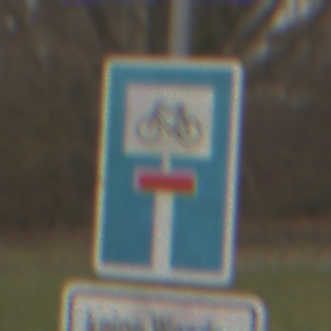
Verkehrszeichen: SackgasseRadverkehrDurchlaessig
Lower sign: HinweisGeaenderteVorfahrtVerkehrsfuehrungVerkehrsregelung3
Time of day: Midday
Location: Outdoor (Nature)
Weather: Overcast
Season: NotSpecified
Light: Natural